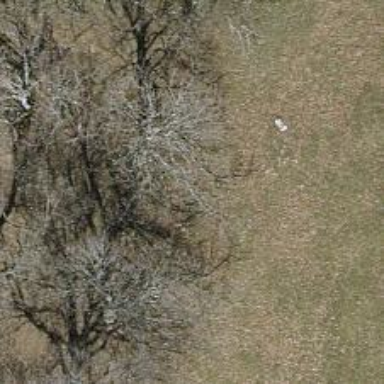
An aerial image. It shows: Row of trees in natural setting.